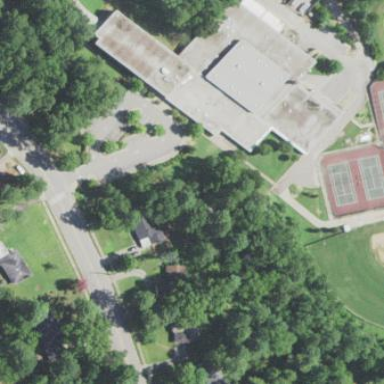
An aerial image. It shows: Commercial building labeled as school.